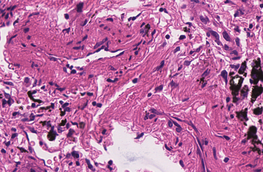
Tumor epithelial tissue: no
Tumor-associated stroma tissue: yes
Normal tissue: no